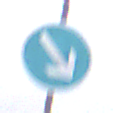
Verkehrszeichen: VorgeschriebeneVorbeifahrtRechts
Umgebung: Outdoor, Nature
Tageszeit: Midday
Wetter: Overcast
Licht: Natural
Jahreszeit: NotSpecified
Kontrast: LowContrast